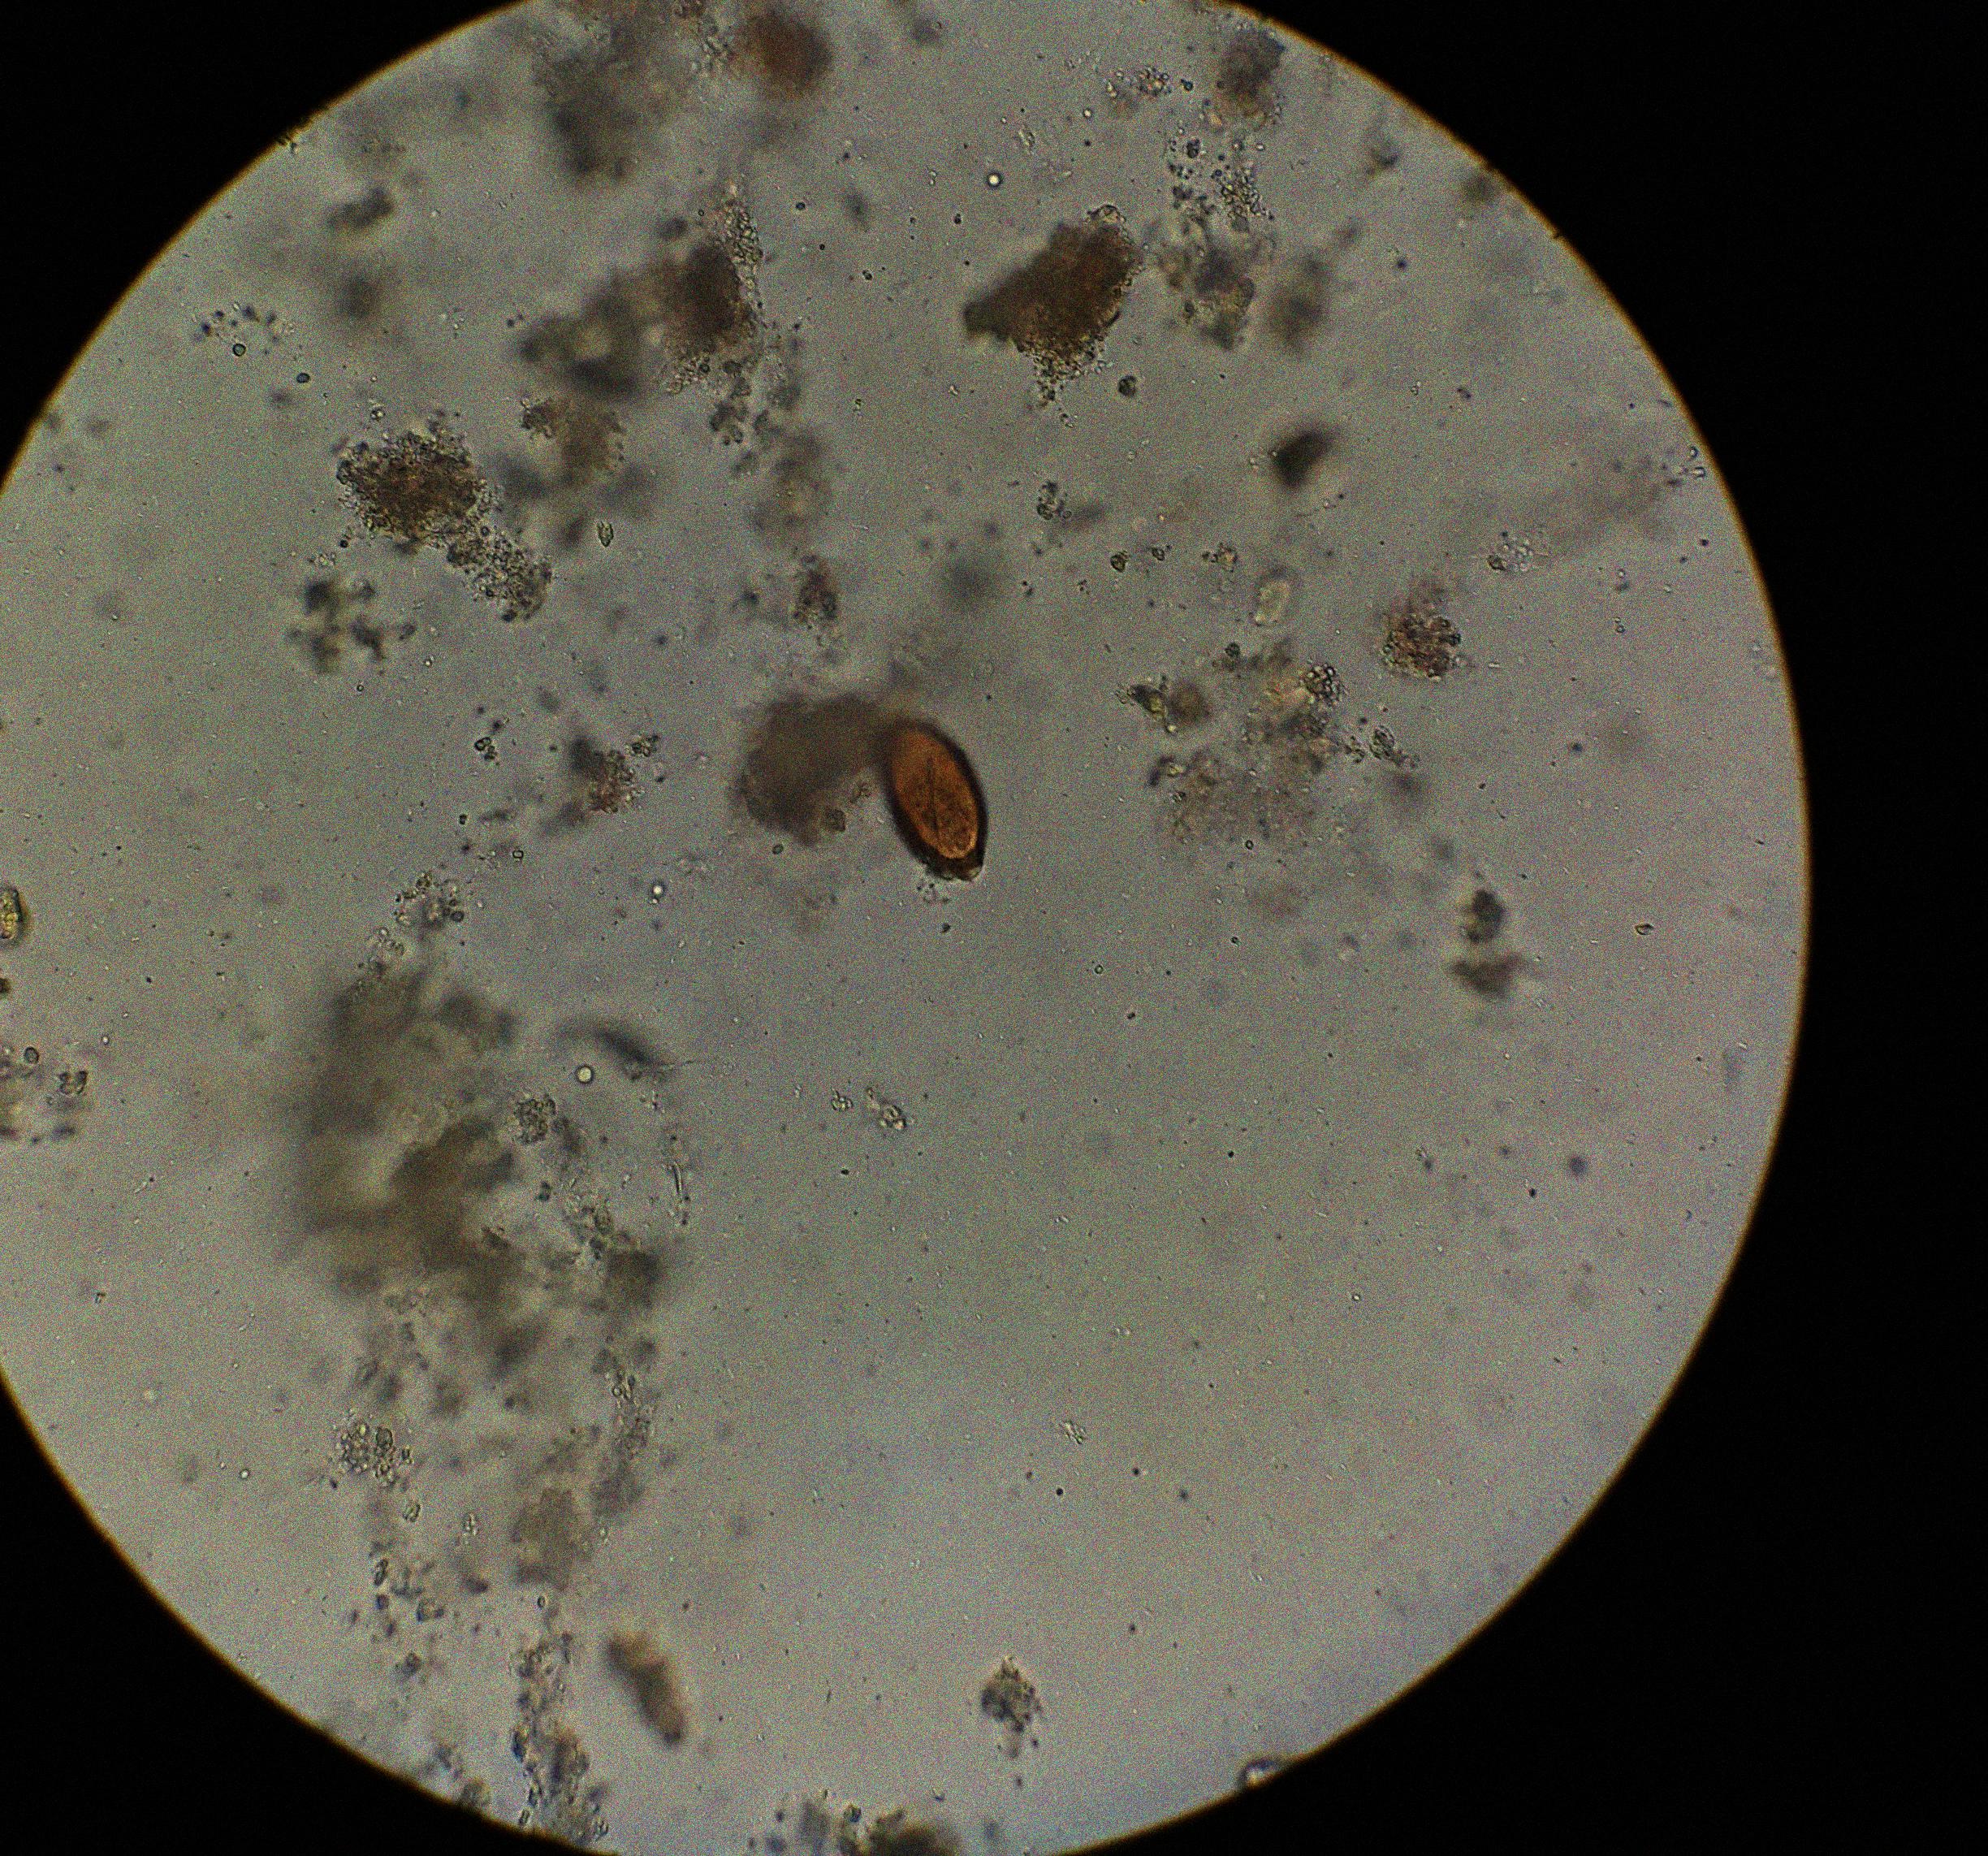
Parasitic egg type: Trichuris trichiura